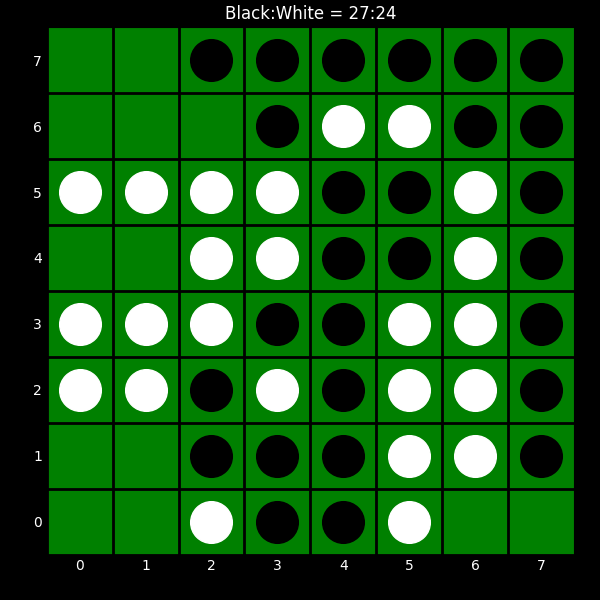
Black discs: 27
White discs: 24